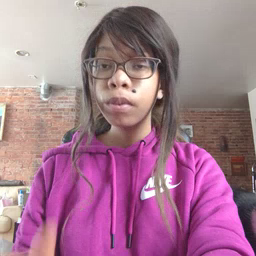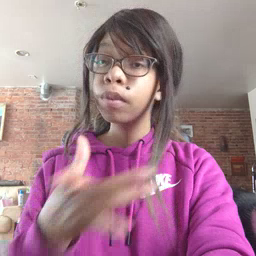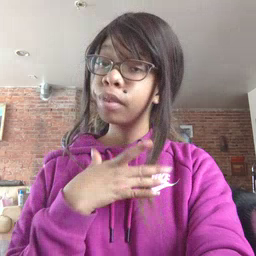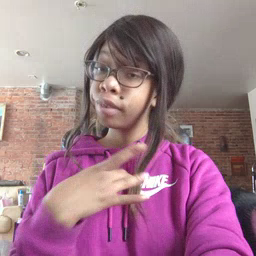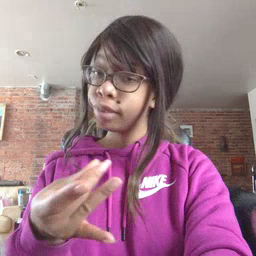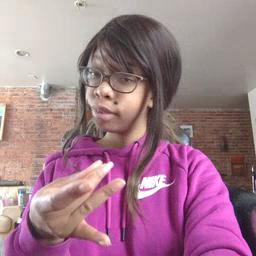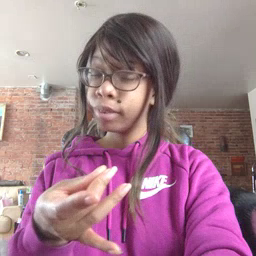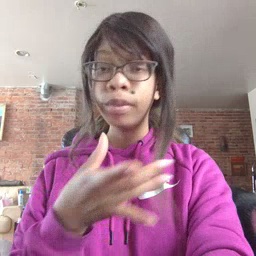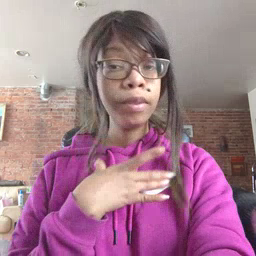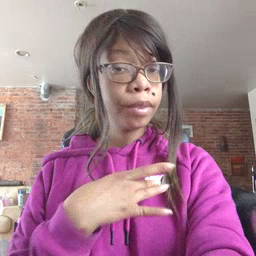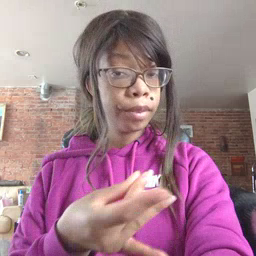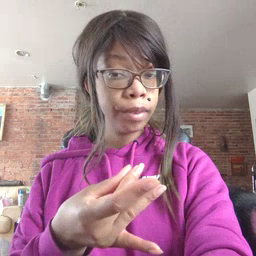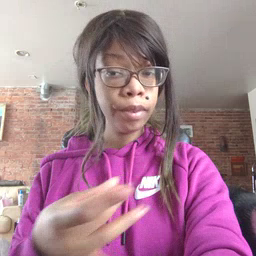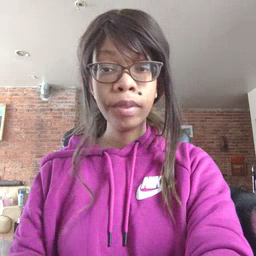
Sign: like